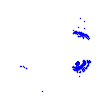
Particle: kaon